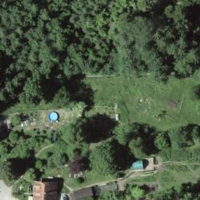
EUNIS habitat code: 44
Species observed at this site:
Galeopsis tetrahit
Teucrium scorodonia
Nicandra physalodes
Silene dioica